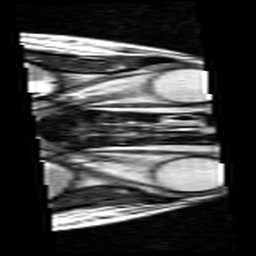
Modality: T2w
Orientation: axial
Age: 24
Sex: female
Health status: ill
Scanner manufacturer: siemens
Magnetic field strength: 3 T
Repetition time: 5 s
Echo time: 0.085 s